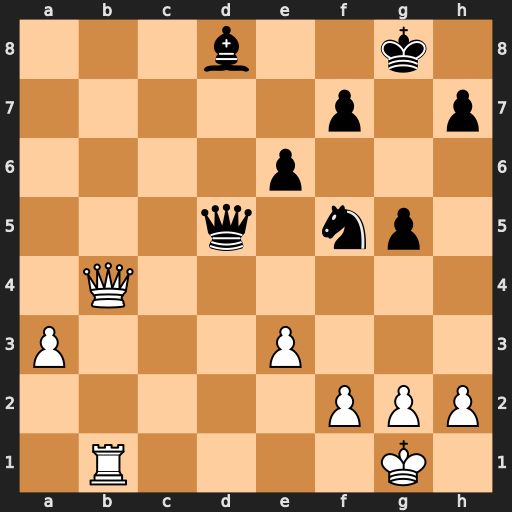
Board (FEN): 3b2k1/5p1p/4p3/3q1np1/1Q6/P3P3/5PPP/1R4K1
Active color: w
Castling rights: -
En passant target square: -
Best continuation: e4 Qd3 exf5